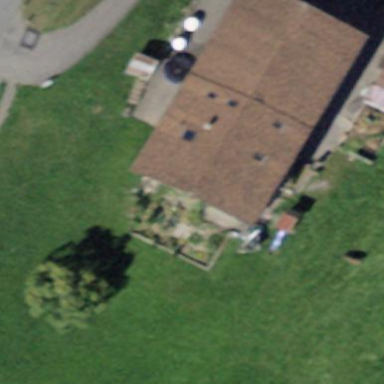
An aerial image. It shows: Farm building.